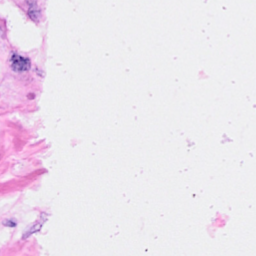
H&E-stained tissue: Breast